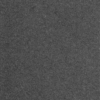
Label: dusty